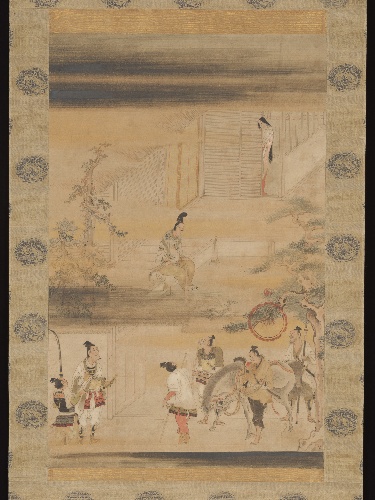
Title: 岩佐又兵衛筆　『平家物語』 平維盛 北の方惜別図|“Taira no Koremori’s Farewell,”  from The Tale of the Heike (Heike monogatari)
Artist: Iwasa Matabei (Katsumochi)
Artist bio: Japanese, 1578–1650
Date: ca. 1640
Object type: Hanging scroll
Classification: Paintings
Medium: Hanging scroll; ink, color, gold and silver on paper
Culture: Japan
Period: Edo period (1615–1868)
Dimensions: Image: 23 1/4 × 14 3/4 in. (59 × 37.5 cm)
Overall with mounting: 55 1/2 × 18 15/16 in. (141 × 48.1 cm)
Overall with knobs: 55 1/2 × 21 1/4 in. (141 × 54 cm)
Department: Asian Art
Credit line: Purchase, Mary and James G. Wallach Foundation Gift and Florence and Herbert Irving Acquisitions Fund, 2019
Accession year: 2019
Repository: Metropolitan Museum of Art, New York, NY